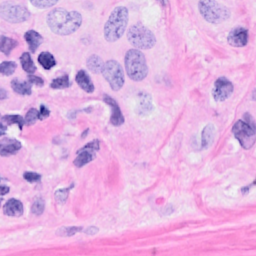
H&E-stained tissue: Breast